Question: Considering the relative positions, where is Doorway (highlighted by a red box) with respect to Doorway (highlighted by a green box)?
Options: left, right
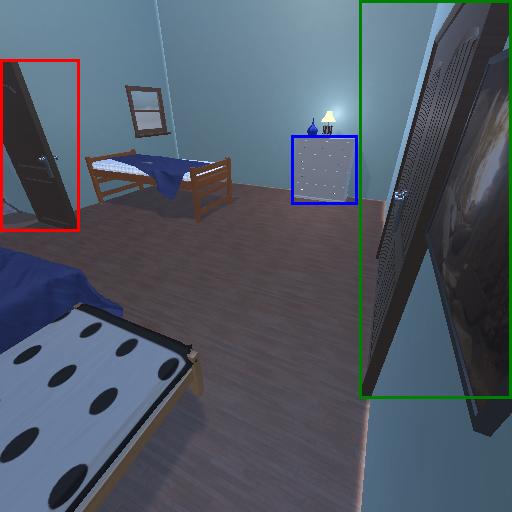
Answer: left